Question: I'm currently having an issue I cannot solve on my own.
I have a simple 'img' tag which has 'src' attribute linking an image THAT 'actually' exists. Yet the page doesn't display it and the 'JavaScript' console returns an error:

It finds the error in jQuery though I'm loading the image like this:
'''
<div class="login_with_fb">
<a href="#" class="button rounded-3px"> Mozhesh da si napravish i registratsiia chrez facebook </a>
</div>
.login_with_fb .button {
background: #3a589b url(../img/fb_icon.png) no-repeat 10px center;
}
'''
The only place I use jQuery is because the parent div is hidden and when you click on a button it sets 'display: block'.
Also the image is available. And do not find any problems with other images.
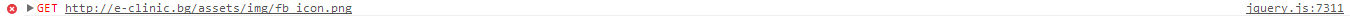
Answer: Change this on your 'http://your-website.com/assets/js/phake.style.js' file
'''
select_image: '../img/select.png', //image for the initial select
^ ^
'''
Try also:
'''
select_image: 'assets/img/select.png', //image for the initial select
'''